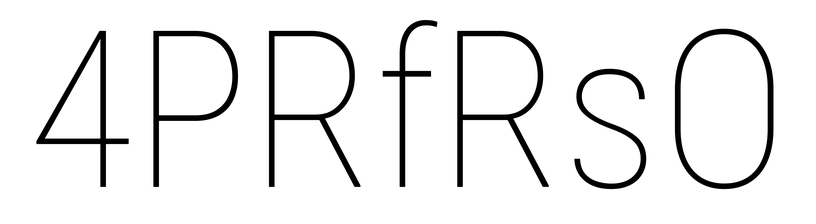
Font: Roboto_Condensed_Thin